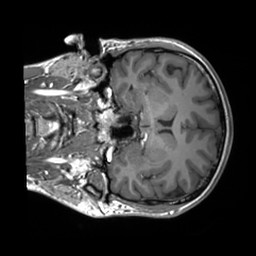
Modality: T1w
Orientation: coronal
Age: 22
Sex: male
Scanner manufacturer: siemens
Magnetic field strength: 3 T
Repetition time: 1.8 s
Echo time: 0.00232 s